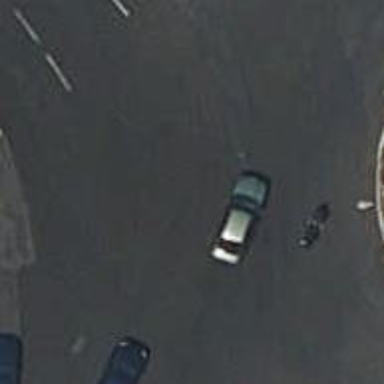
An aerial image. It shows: Primary highway with asphalt surface. The junction is circular.